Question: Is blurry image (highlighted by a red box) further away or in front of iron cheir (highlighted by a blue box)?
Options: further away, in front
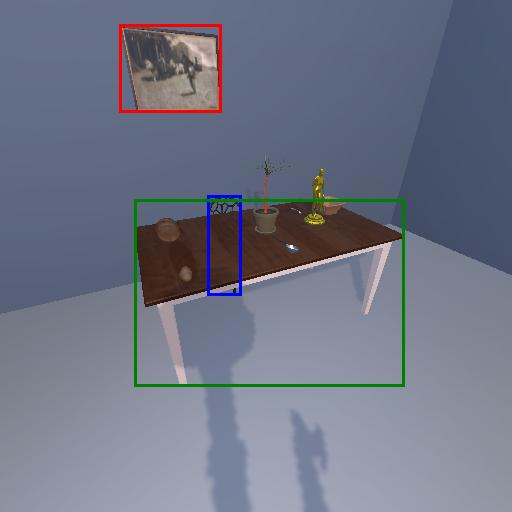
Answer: further away